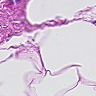
Metastatic tissue present: no